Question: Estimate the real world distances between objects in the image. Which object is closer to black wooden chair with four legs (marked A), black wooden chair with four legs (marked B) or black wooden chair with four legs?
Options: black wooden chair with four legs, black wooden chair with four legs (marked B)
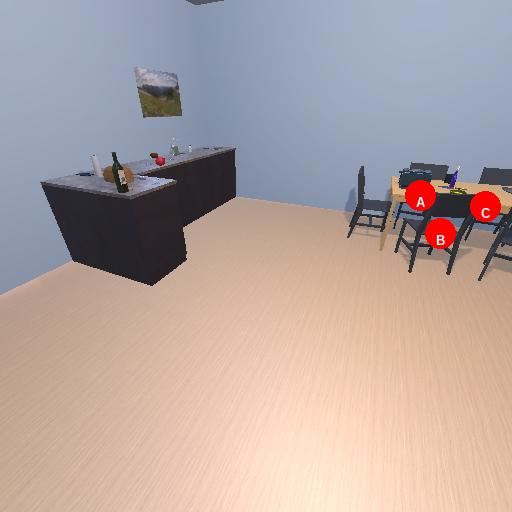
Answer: black wooden chair with four legs